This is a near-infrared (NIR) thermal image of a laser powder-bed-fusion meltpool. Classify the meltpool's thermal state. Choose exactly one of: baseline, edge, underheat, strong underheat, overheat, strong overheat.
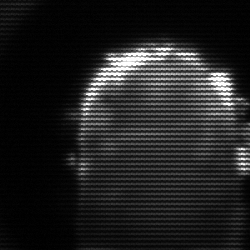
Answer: baseline